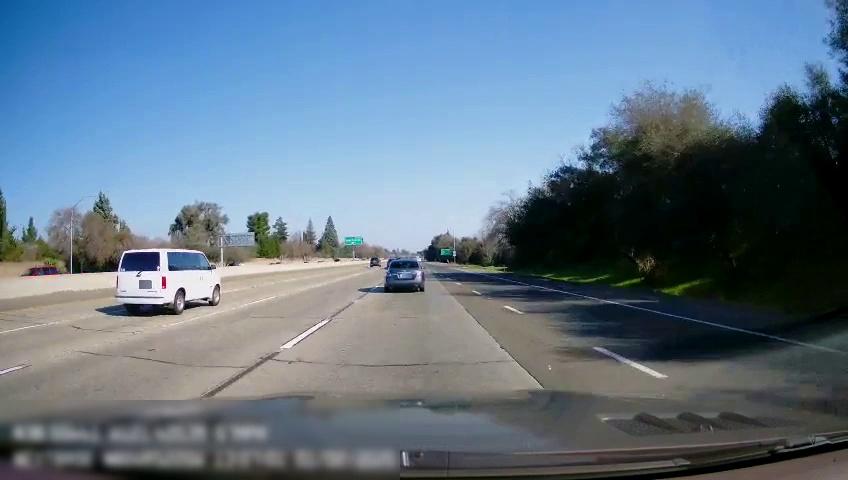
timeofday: Day
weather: Sunny
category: Drivable Space
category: Vehicles | SUV
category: Vehicles | Van
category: Vehicles | Car
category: Vehicles | SUV
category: Lanes | Current Lane
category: Lanes | Alternate Lane
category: Lanes | Alternate Lane
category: Lanes | Alternate Lane
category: Lanes | Alternate Lane
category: Lanes | Alternate Lane
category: Traffic | Signs
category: Traffic | Signs